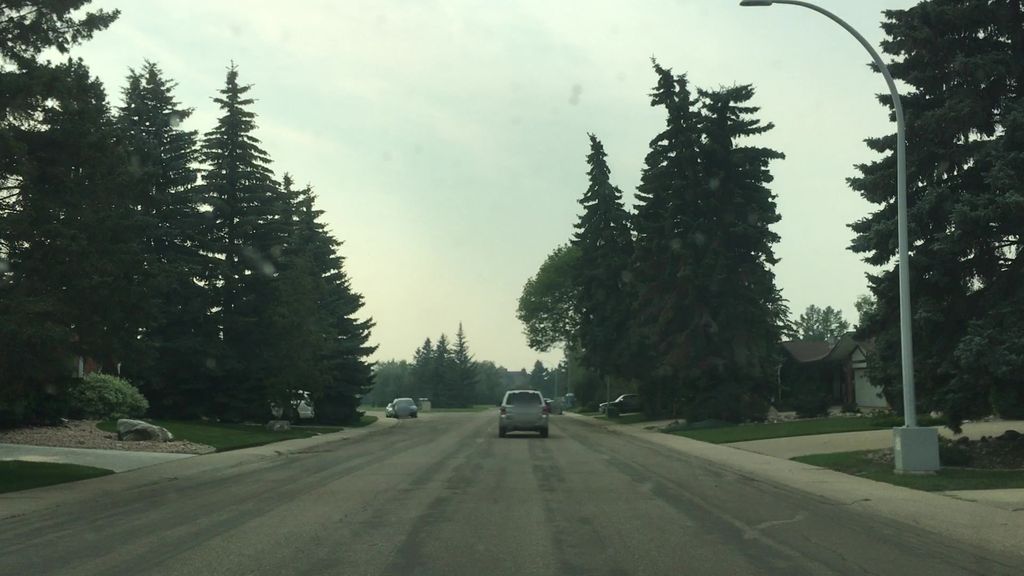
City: edmonton